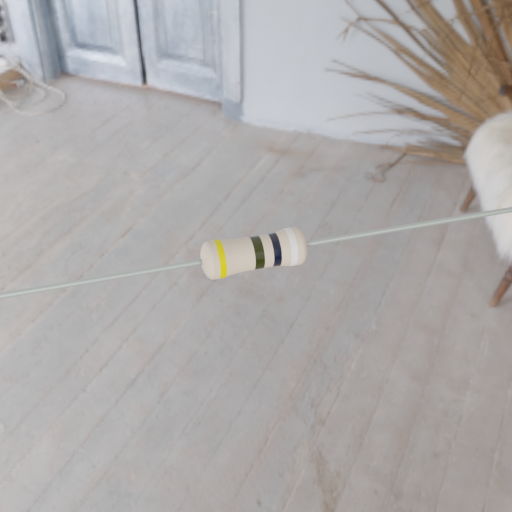
Resistor colour bands (in order): yellow, black, black, white